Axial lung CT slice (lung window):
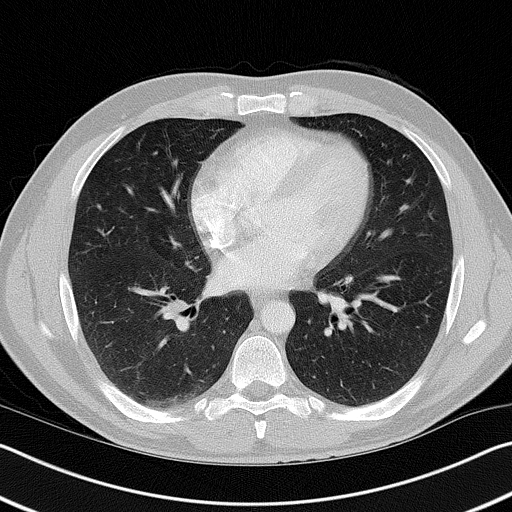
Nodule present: no